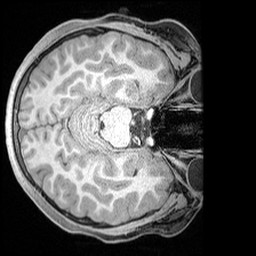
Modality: T1w
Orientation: axial
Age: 9
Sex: male
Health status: ill
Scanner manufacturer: siemens
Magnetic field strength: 3 T
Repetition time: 1.6 s
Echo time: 0.00179 s